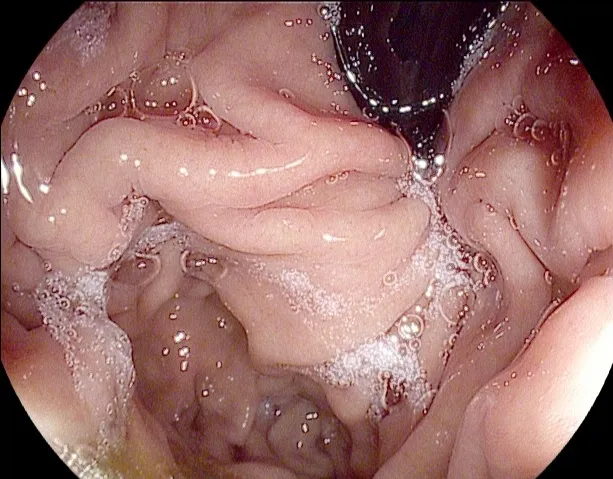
Image from EDG performed on Patient 2 after six cycles of EOX and four months of capecitabine monotherapy. . This image shows normal-appearing gastric cardia without endoscopic evidence of disease.
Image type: endoscopy (gi_endoscopy)